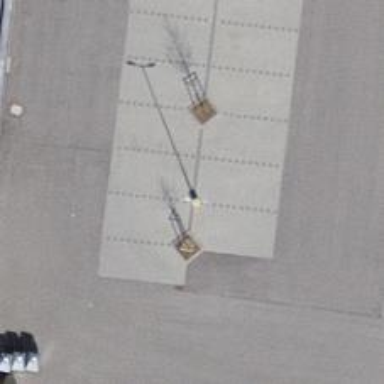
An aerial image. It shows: Pole serving as support.